Question: Can anyone tell me how do i achieve grid view interface in wpf project. I am trying to create a sqaure tile interface which i want to bind with a List data structure such that it will populate and create the same number of tiles as that of List's count. The image given below might help you in understanding the type of interface. I know this might be a silly question but i am stuck. Thanx for your help in advance.

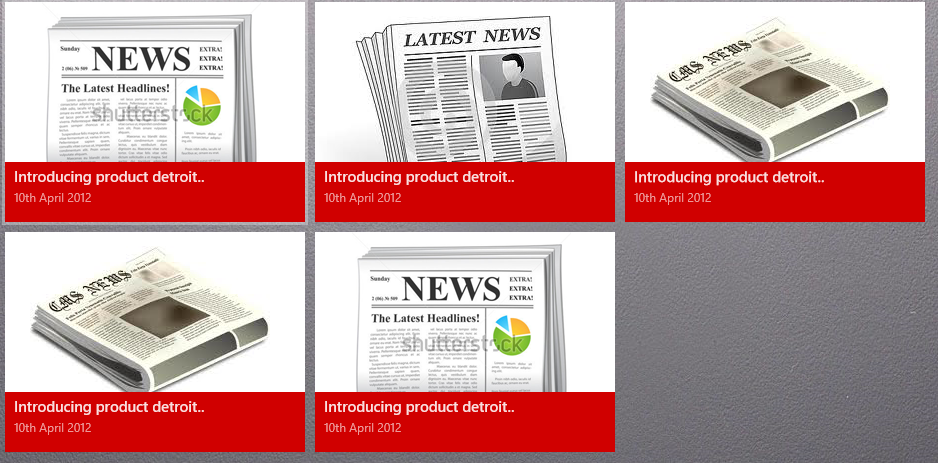
Answer: As often in such situations, use the <URL>, which will create the effect of "filling up lines" and wrapping once the horizontal space is used up.
Then, in order to create a grid-like appearance (i.e. not only rows, but also visible columns), make sure that each item is displayed with the same size - that is something that you should be able to ensure in the <URL> of your 'ItemsControl', for example by using one of the following to ways:
- 'Width''Height'-